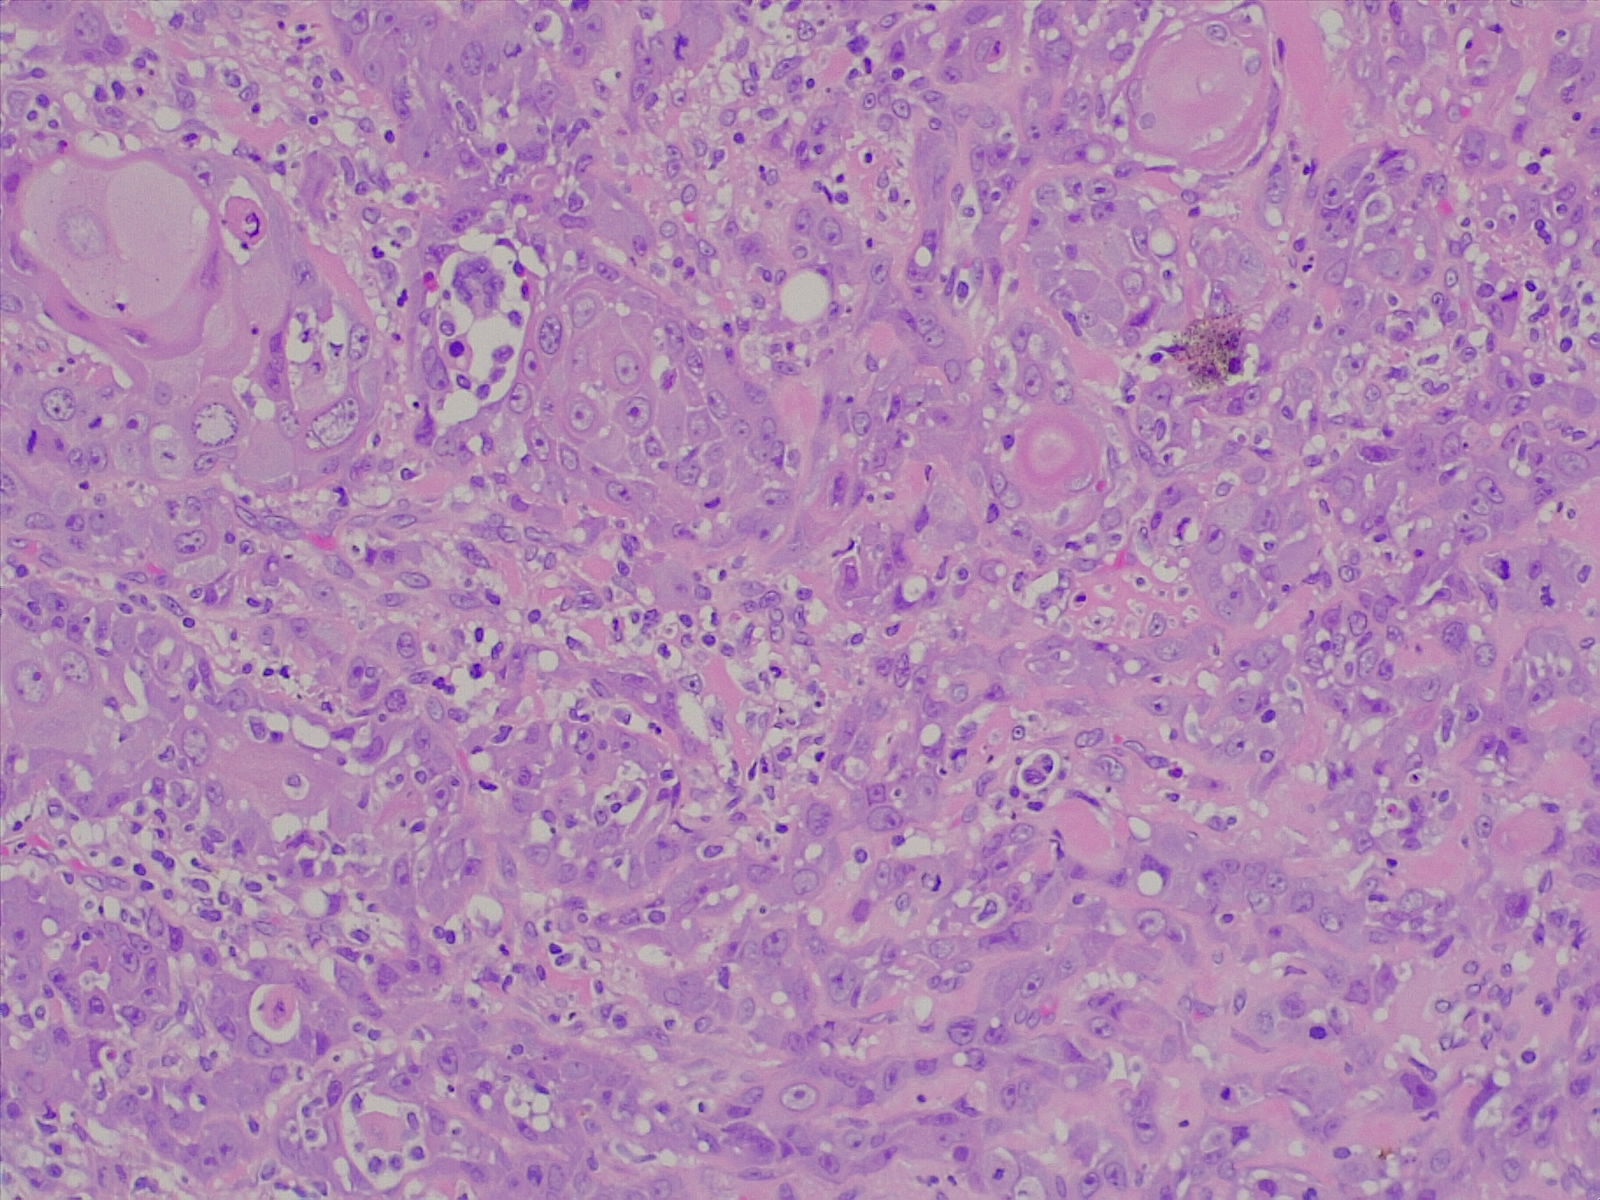
Label: lung squamous cell carcinoma, well differentiated